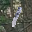
Label: 1